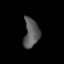
Tissue: lung
Cell type: Fibroblasts
Senescence score: 0.648
Nuclear area (px): 441
Mean DAPI intensity: 89.596